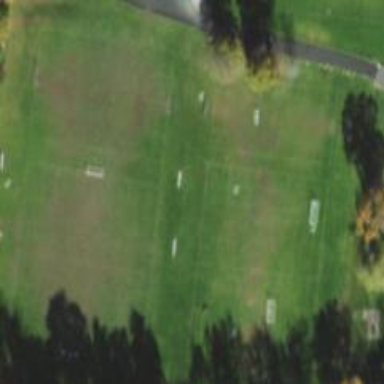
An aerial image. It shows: Soccer pitch for leisure land activities.